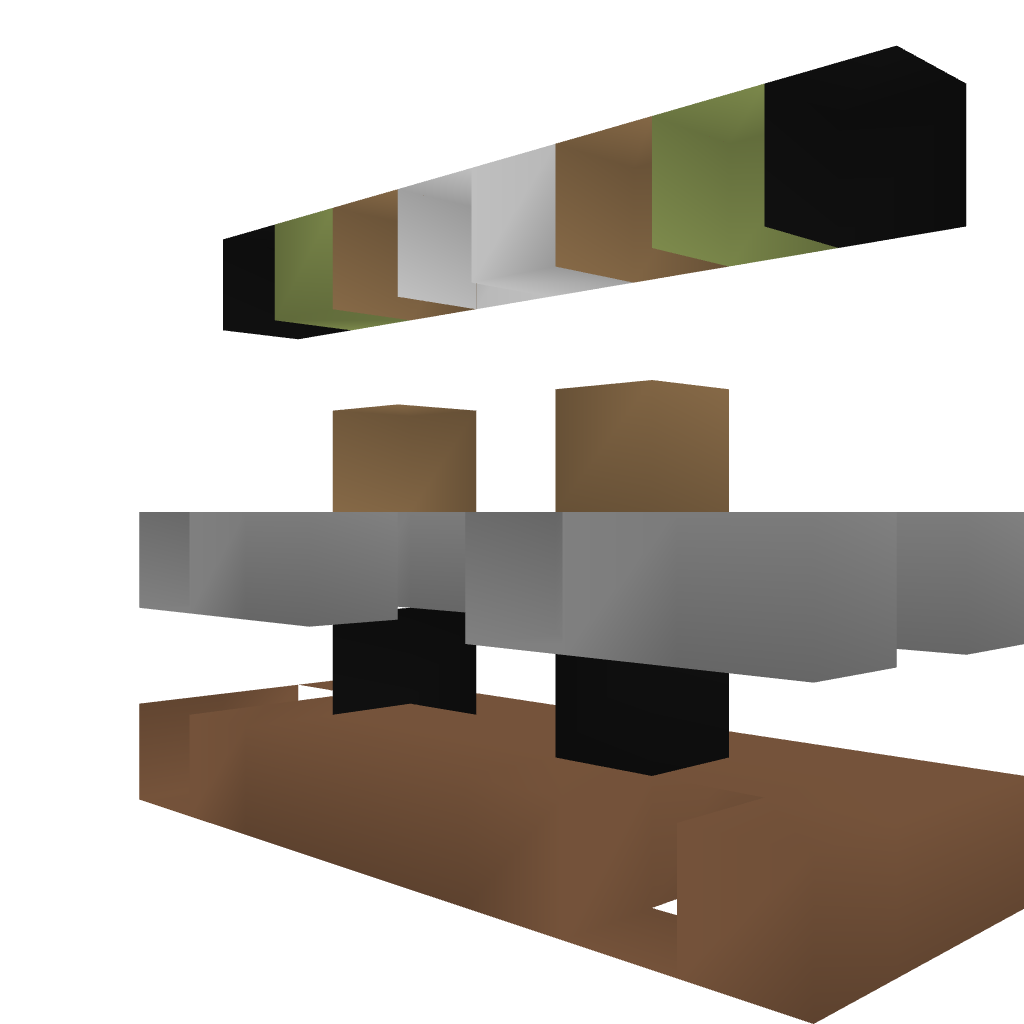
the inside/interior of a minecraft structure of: Compact Easy Piston Door